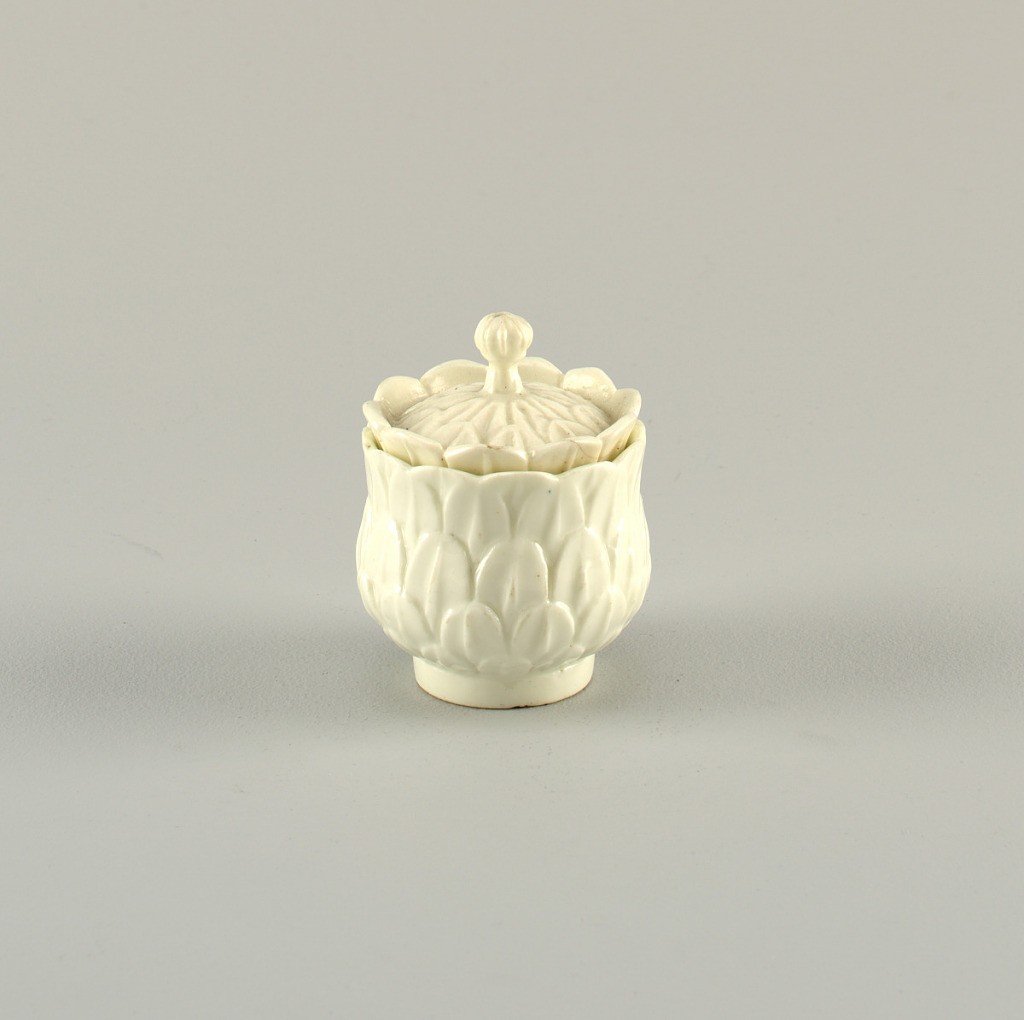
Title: Jar (One of a Pair)
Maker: Saint-Cloud Porcelain Manufactory, French, active by 1693 - 1766
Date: ca. 1725–1750
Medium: soft paste porcelain
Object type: jar
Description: On plain foot, an inverted bell-shaped cup; the outside covered with relief-cut artichoke leaves, forming scalloped edge above inner rim. Cover with slight dome, covered with relief-cut artichoke leaves, and a row of standing leaves around edge. Four-leaf knob finial. Undecorated.